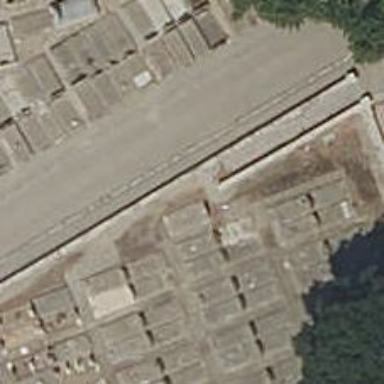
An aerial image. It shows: Set of concrete steps.